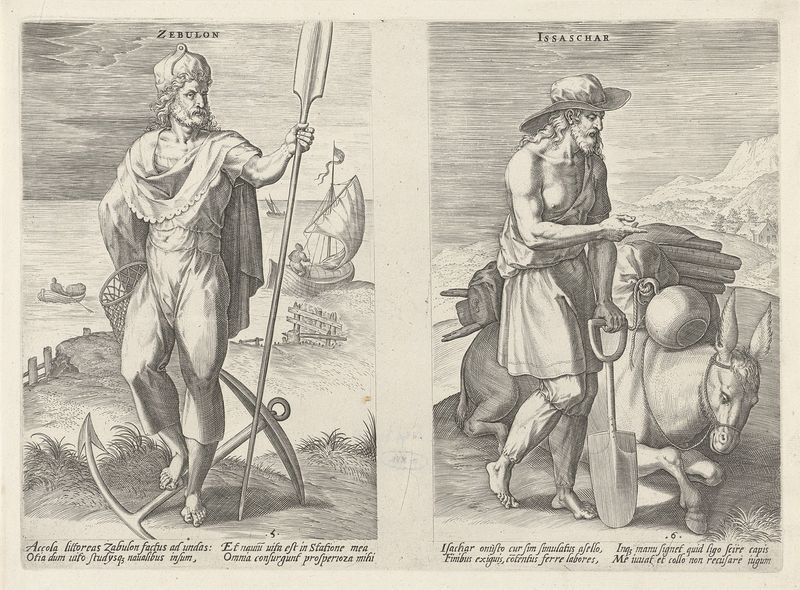
Titel: Stamvaders Zebulon en Issachar
Künstler: Johann (I) Sadeler
Standort: Amsterdam
Institution: Rijksmuseum
Schlagwörter: mann, meer, ufer, grau, hut, bibel, stein, esel, schiff, schrift, fischer, hafen, druck, text, speer, anker, hirte, beschriftet, aa, quadetürke, zebulon, beschritet, issaschar